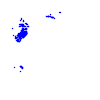
Particle: electron